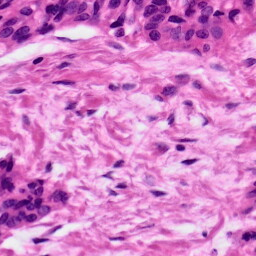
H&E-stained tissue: Ovarian